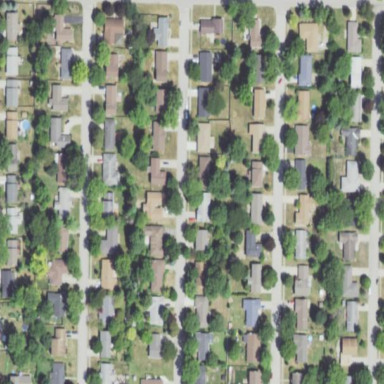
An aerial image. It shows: Residential neighbourhood consisting of single-family homes and apartments.